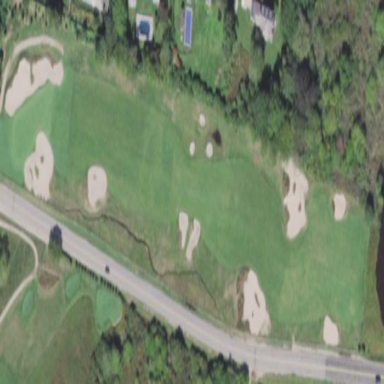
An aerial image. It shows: Rough area on grassy golf course.